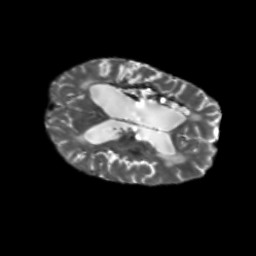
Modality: T2w
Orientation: axial
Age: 52
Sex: male
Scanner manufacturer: siemens
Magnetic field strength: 3 T
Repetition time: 5.25 s
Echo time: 0.08 s